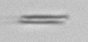
Label: fiber